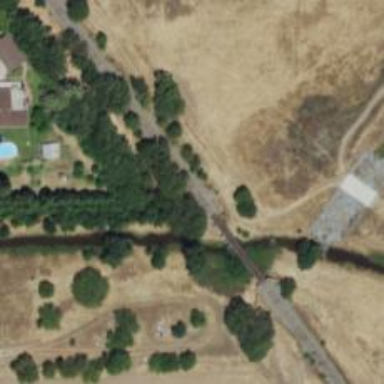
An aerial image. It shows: Disused railway bridge.